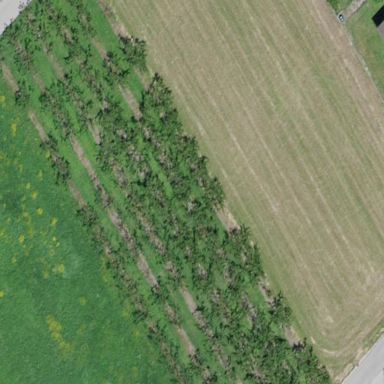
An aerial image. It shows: Orchard.